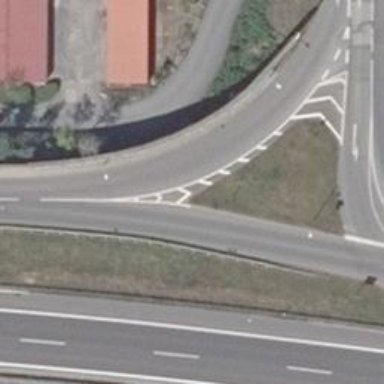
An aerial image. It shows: Trunk link highway.